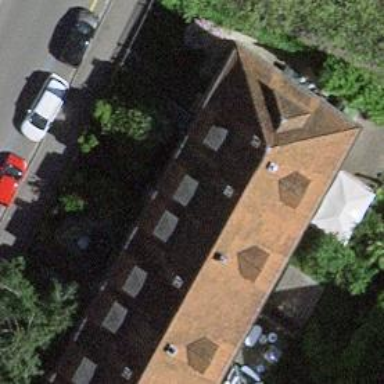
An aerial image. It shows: Terrace building.